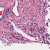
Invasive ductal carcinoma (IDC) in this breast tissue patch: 0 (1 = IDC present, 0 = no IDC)